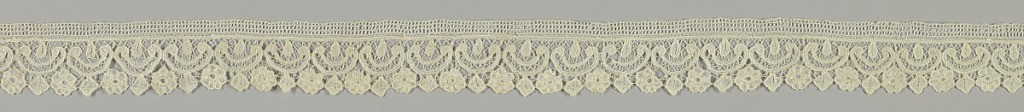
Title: Border
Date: late 19th century
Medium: linen Technique: Brussels style bobbin lace
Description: Border of open C-scrolls with border showing alternating leaf and flower.